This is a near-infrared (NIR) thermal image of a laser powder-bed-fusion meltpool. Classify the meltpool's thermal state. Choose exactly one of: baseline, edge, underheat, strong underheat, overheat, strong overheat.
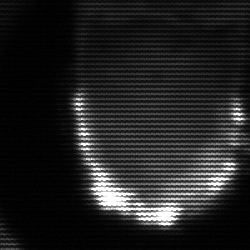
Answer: baseline